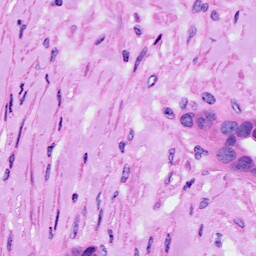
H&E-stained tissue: Ovarian